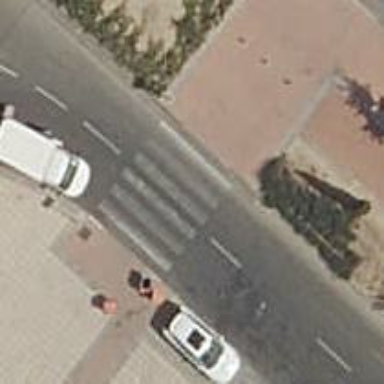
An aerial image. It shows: Marked crossing on the road.